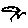
Label: cloud